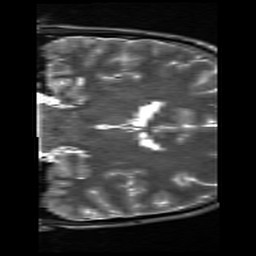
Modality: inplaneT2
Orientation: coronal
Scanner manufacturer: siemens
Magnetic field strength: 3 T
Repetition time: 6 s
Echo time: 0.057 s